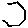
Label: hexagon